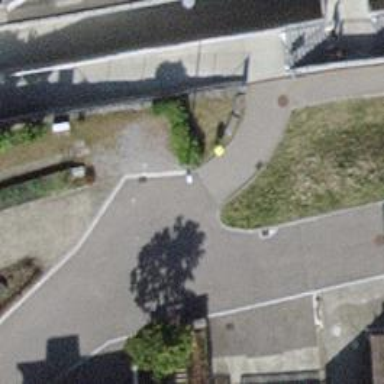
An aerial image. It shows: Post box.